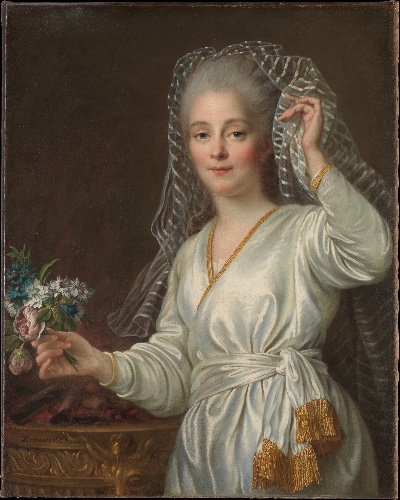
Title: Portrait of a Young Woman as a Vestal Virgin
Artist: François Hubert Drouais
Artist bio: French, Paris 1727–1775 Paris
Date: 1767
Object type: Painting
Classification: Paintings
Medium: Oil on canvas
Dimensions: 31 1/2 × 25 1/8 in. (80 × 63.8 cm)
Department: European Paintings
Credit line: Gift of Mrs. William M. Haupt, from the collection of Mrs. James B. Haggin, 1965
Accession year: 1965
Repository: Metropolitan Museum of Art, New York, NY
Tags: Portraits|Women|Flowers